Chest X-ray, PA view. Patient: 15 years old, sex M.
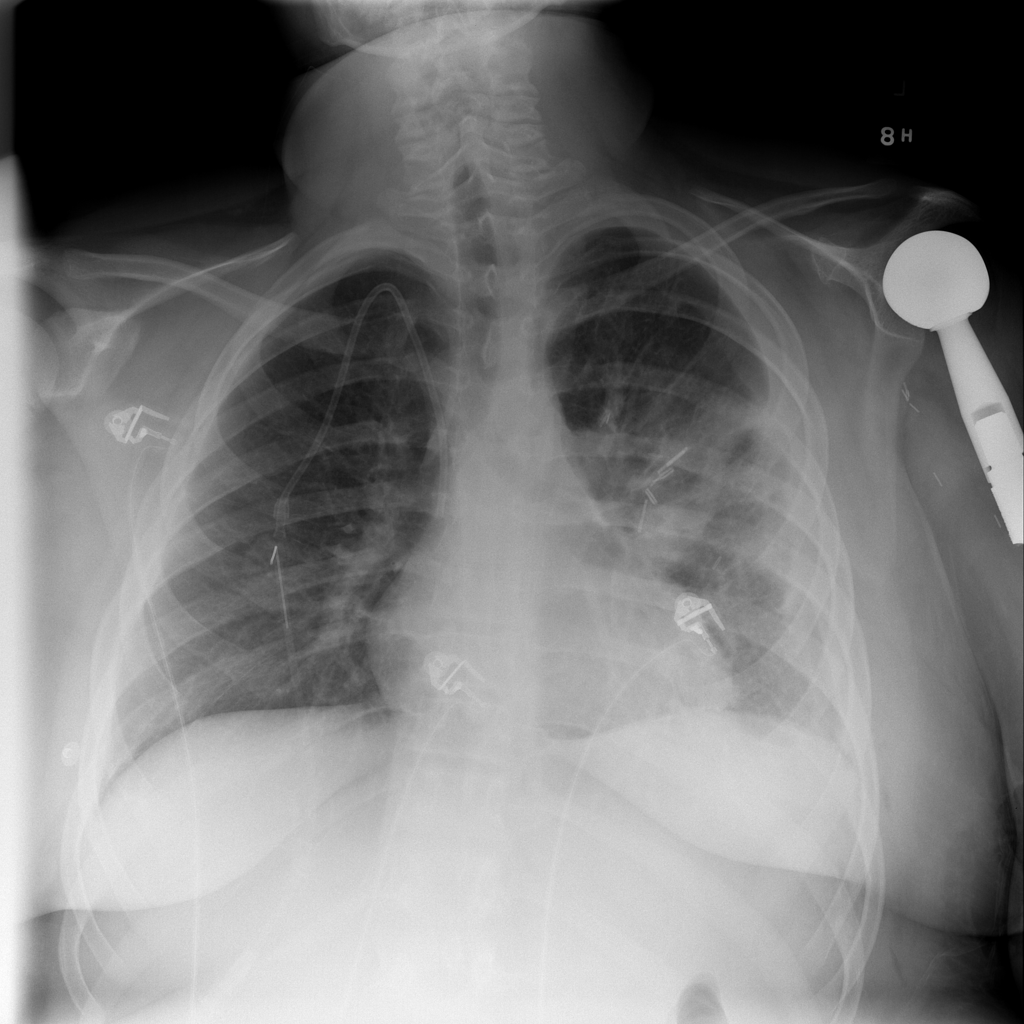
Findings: No Finding